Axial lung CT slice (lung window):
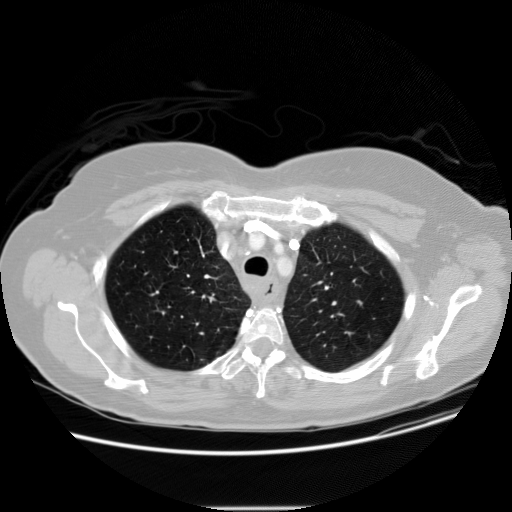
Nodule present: no